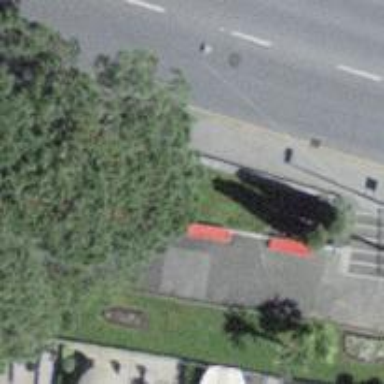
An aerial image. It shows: Red bench.